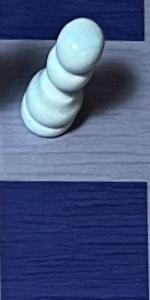
Label: Empty